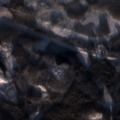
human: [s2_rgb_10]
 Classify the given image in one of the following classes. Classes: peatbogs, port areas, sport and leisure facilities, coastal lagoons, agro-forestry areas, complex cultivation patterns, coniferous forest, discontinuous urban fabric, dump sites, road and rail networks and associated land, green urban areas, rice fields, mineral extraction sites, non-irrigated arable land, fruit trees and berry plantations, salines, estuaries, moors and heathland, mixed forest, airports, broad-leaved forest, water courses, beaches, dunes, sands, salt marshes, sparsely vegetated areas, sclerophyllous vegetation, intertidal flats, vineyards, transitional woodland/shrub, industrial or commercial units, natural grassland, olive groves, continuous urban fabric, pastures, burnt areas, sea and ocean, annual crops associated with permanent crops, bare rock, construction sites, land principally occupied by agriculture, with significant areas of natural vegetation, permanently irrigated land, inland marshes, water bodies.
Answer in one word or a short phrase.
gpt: broad-leaved forest, coniferous forest, mixed forest, transitional woodland/shrub